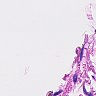
Metastatic tissue present: no